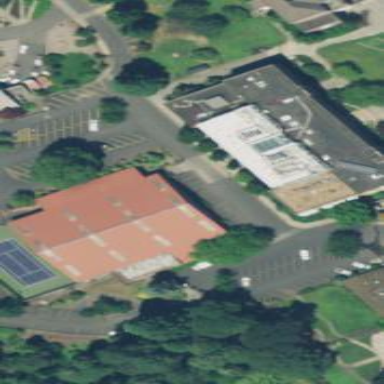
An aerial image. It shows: Building designated as sports center for tennis.